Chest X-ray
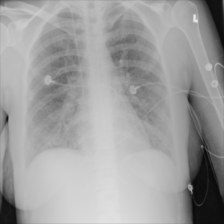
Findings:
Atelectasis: negative
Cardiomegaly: negative
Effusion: negative
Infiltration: negative
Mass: negative
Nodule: negative
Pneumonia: negative
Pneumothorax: negative
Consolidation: negative
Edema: positive
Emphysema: negative
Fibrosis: negative
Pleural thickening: negative
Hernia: negative